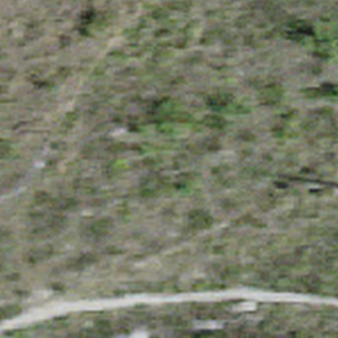
Label: other